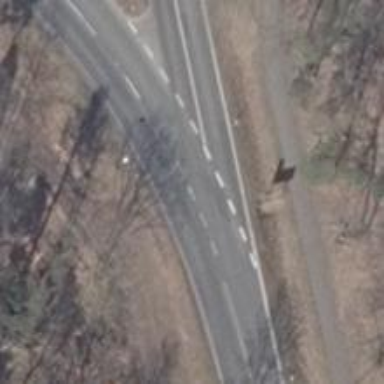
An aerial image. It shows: Secondary road with asphalt surface.